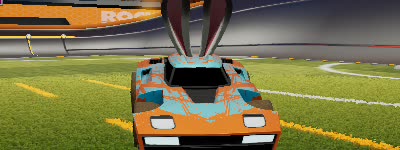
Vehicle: breakout